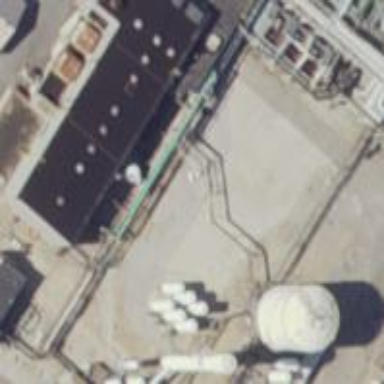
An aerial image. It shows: Industrial building.